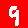
Digit: 9